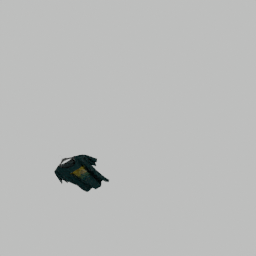
Label: people